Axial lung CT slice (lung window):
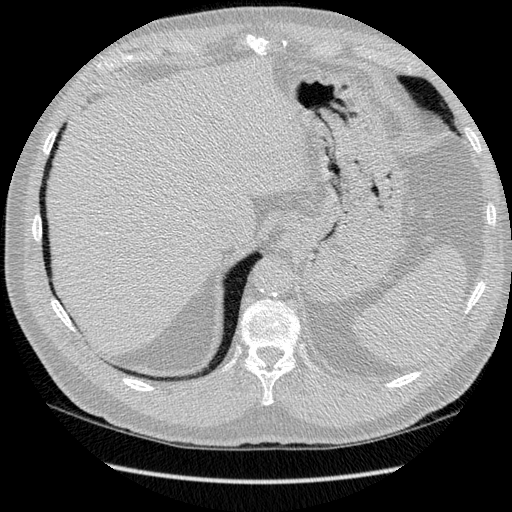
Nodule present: no